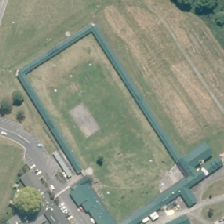
Land cover: urban_parkland